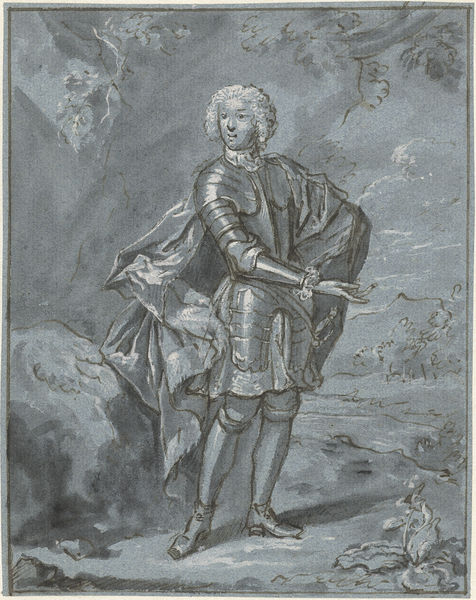
Titel: Portret van een onbekende man in harnas
Künstler: Mattheus Verheyden
Standort: Amsterdam
Institution: Rijksmuseum
Schlagwörter: homme, portrait, lord, gravure, bleu, dessin, rocher, encre, lavis, mode, bras, chevalier, armure, soldat, noble, signe, 17e, seigneur, soldzt, talonnette